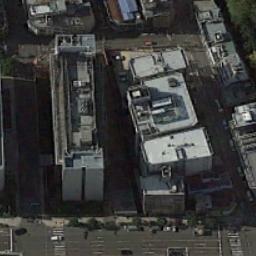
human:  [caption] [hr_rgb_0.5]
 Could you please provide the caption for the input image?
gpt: A commercial area with some buildings is surrounded by some roads .

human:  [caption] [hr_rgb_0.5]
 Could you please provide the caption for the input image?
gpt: The commercial area is next to many roads .

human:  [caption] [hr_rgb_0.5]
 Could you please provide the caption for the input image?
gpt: There are some buildings on a commercial area .

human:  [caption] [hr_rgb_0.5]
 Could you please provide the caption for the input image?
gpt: In a commercial district there are several tall buildings of different shapes and several roads with many cars .

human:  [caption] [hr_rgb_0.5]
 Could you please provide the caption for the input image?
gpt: The building is in a square area .